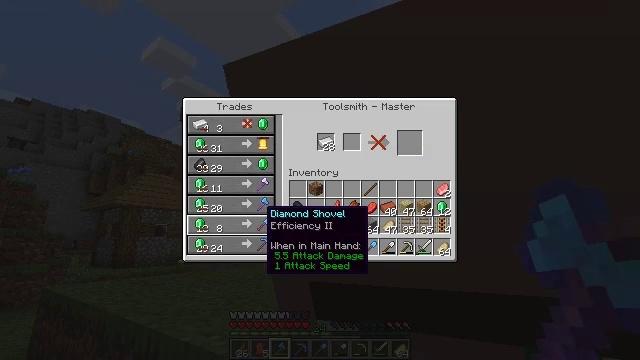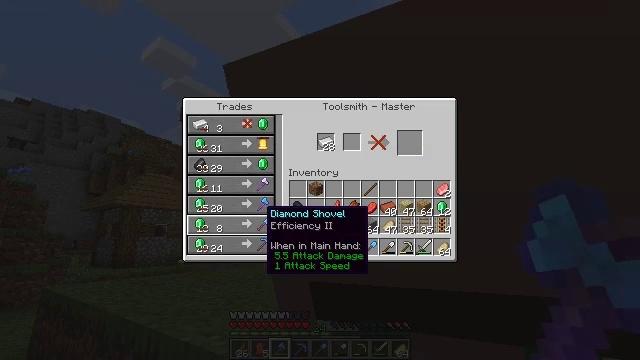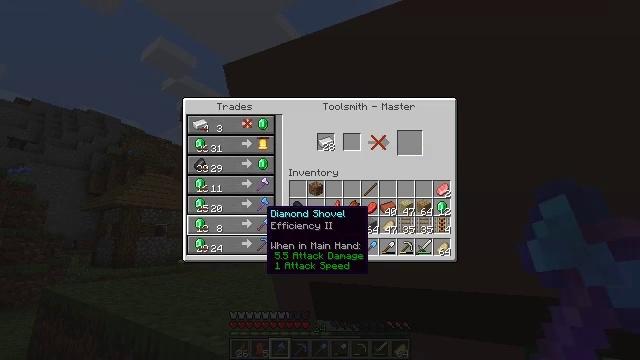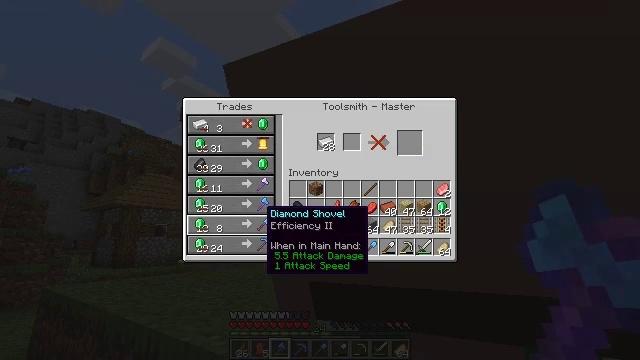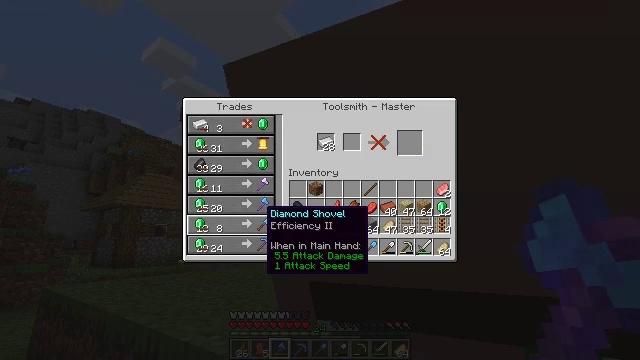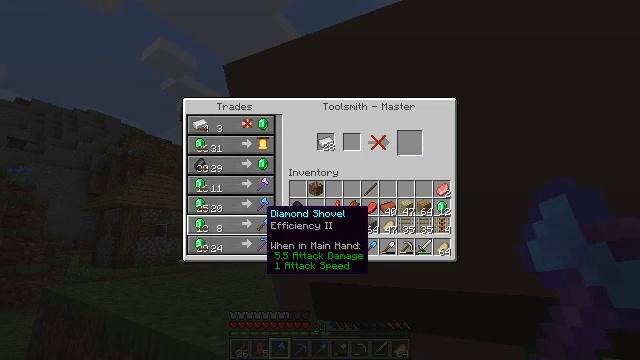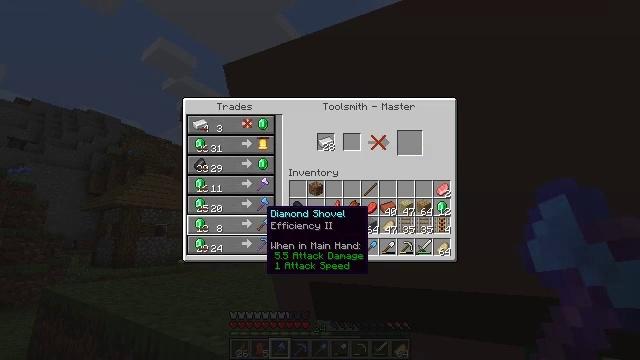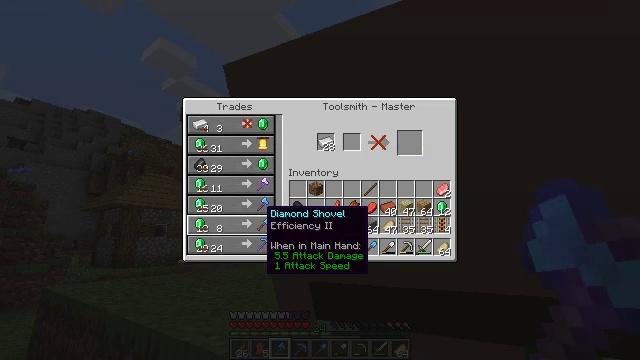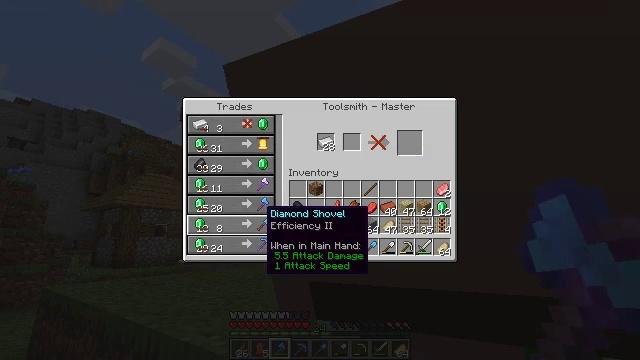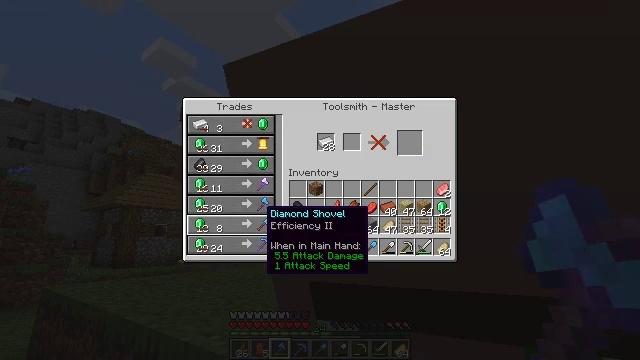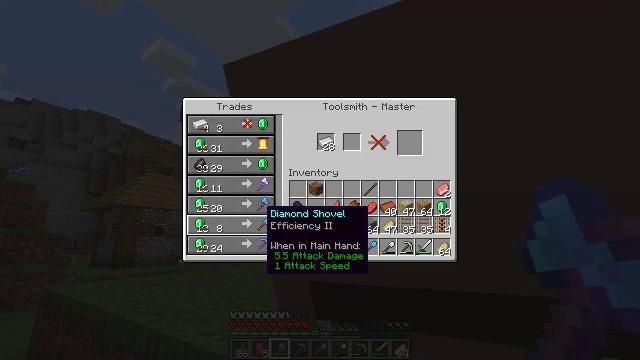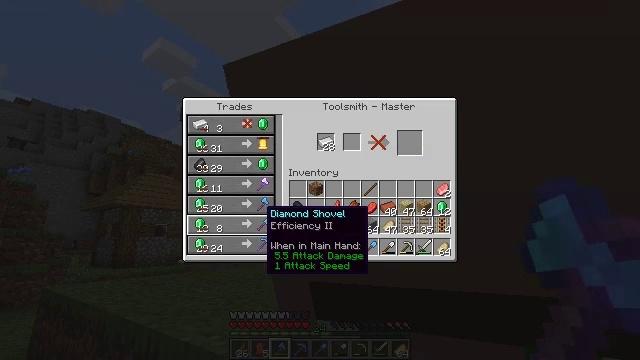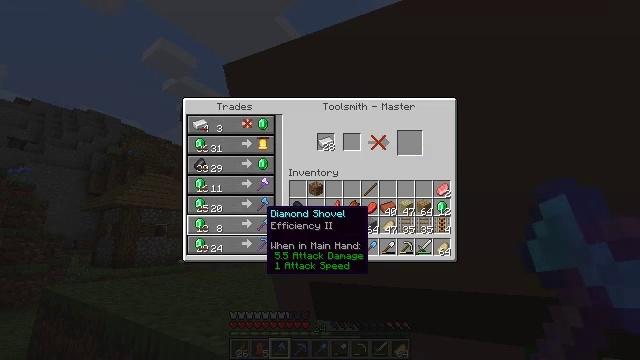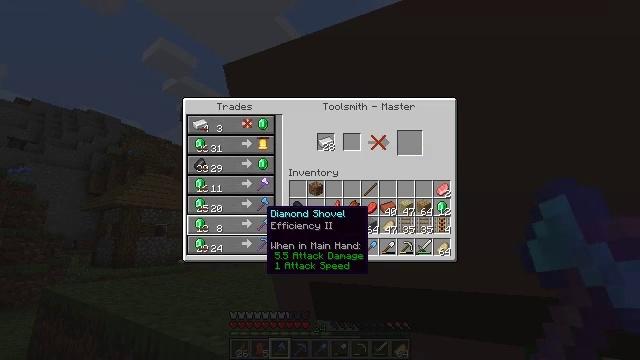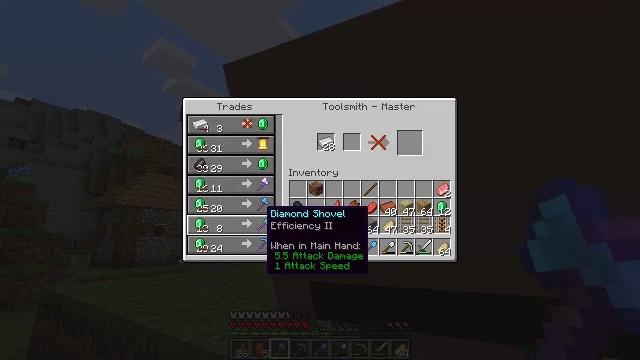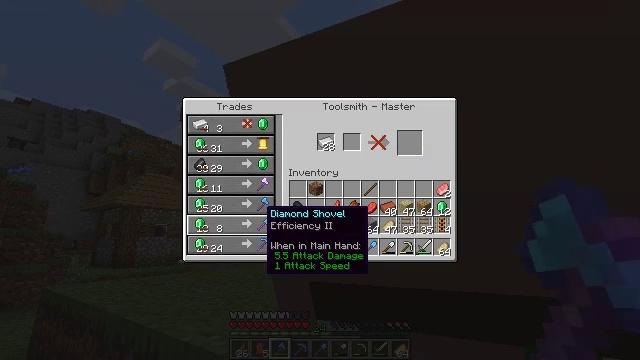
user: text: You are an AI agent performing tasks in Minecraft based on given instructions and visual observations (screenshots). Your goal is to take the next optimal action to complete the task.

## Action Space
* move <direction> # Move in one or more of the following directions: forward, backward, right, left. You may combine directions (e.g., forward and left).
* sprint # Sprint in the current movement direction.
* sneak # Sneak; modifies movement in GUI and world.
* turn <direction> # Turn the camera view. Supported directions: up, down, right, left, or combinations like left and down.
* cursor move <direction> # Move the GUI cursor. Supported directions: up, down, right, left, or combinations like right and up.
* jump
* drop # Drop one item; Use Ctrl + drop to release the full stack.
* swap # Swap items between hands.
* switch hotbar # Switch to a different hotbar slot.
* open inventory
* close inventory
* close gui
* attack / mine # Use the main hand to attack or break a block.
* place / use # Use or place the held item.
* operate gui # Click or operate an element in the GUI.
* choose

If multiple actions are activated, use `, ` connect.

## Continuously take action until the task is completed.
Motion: motion action
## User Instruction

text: Smelt clay in the furnace to get a brick.
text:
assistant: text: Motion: no_op
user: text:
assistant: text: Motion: no_op
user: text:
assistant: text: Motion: no_op
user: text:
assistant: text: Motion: no_op
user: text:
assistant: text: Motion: no_op
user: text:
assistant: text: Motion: no_op
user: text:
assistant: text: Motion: no_op
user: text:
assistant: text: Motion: no_op
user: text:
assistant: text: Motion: no_op
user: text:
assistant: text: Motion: no_op
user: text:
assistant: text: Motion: no_op
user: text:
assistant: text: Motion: no_op
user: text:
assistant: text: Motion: no_op
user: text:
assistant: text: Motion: no_op
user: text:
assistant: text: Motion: no_op
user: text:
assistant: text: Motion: no_op
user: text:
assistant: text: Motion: no_op
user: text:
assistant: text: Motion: no_op
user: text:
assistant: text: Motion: no_op
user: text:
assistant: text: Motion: no_op
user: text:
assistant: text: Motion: no_op
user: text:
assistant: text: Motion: no_op
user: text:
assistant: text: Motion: no_op
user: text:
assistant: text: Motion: no_op
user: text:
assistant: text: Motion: no_op
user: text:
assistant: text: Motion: no_op
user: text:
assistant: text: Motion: no_op
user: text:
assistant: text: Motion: no_op
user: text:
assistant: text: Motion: no_op
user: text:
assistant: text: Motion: no_op